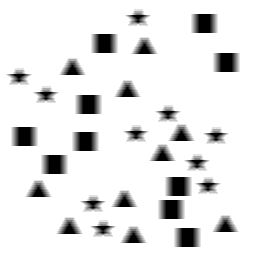
Squares: 10
Triangles: 10
Stars: 10
Total shapes: 30